Question: I have a web need to convert to rtl.
I added 'dir="rtl"' in html tag.
'''
<div class="alert alert-info">BLAH BLAH <a class="url-help" target="_blank" href="some_url">LEARN_MORE</a></div>
'''

Why the Learn More link is still on the right side in RTL mode?
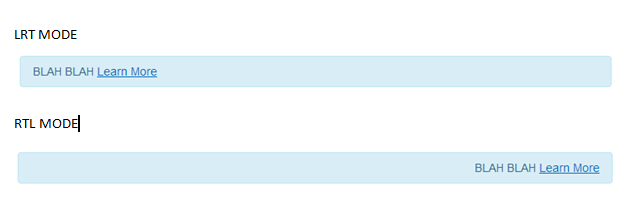
Answer: Looks like you have to specify the direction on the 'a' element itself:
'''
<div class="alert alert-info">BLAH BLAH
<a dir="rtl" class="url-help" target="_blank" href="some_url">LEARN_MORE</a>
</div>
'''
<URL>.